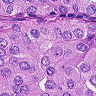
Metastatic tissue present: yes